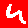
Digit: 4